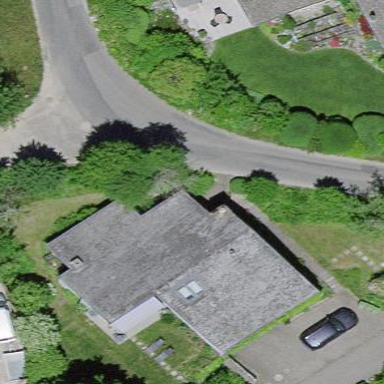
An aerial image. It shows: Residential building.